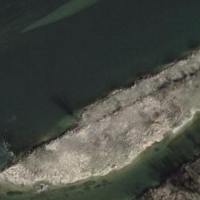
EUNIS habitat code: 15
Species observed at this site:
Certhia brachydactyla
Tanacetum vulgare
Phalacrocorax carbo
Poecile palustris
Phylloscopus collybita
Anas crecca
Anas platyrhynchos
Alcedo atthis
Mergus merganser
Buteo buteo
Falco tinnunculus
Picus viridis